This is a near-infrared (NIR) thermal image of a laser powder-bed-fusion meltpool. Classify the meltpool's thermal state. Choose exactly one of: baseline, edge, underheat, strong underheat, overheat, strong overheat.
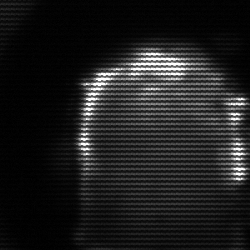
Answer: baseline